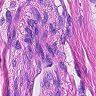
Metastatic tissue present: yes